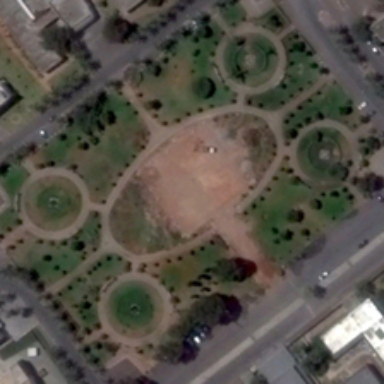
Four roads are around a square with many green trees .